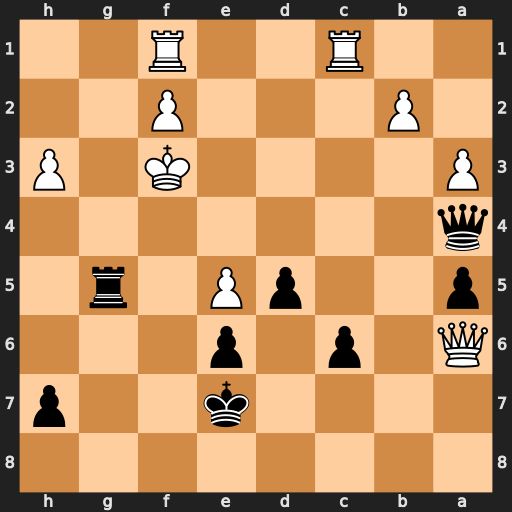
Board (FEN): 8/4k2p/Q1p1p3/p2pP1r1/q7/P4K1P/1P3P2/2R2R2
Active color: b
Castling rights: -
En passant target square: -
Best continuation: Qe4#